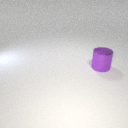
large purple metal cylinder